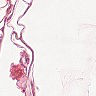
Metastatic tissue present: no